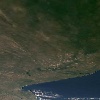
Label: land